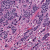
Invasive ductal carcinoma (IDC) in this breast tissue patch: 1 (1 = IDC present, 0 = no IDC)